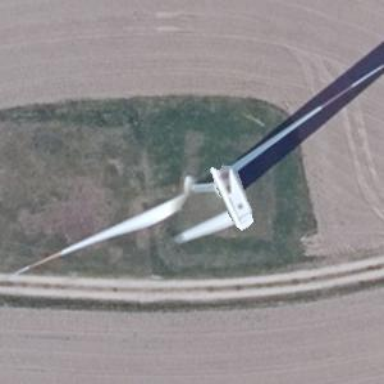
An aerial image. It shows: Wind turbine generator made by Vestas. The generator utilizes wind as its power source and belongs to the horizontal axis type.